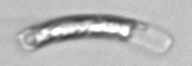
Label: Guinardia_striata